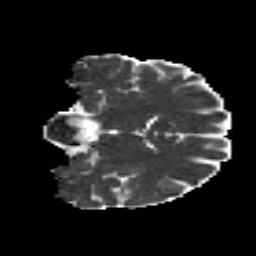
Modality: MD
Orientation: coronal
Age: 26
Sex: female
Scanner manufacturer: siemens
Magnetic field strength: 3 T
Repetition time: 8.8 s
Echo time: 0.085 s